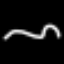
Label: squiggle